Question: Using Highcharts for displaying count of severities teamwise, but as number of teams increases the labels get collapses with each other, is there any soultion by with I can resize the chart height depending on the number of teams.
See the image for the reference, it get worse as number of teams increases.

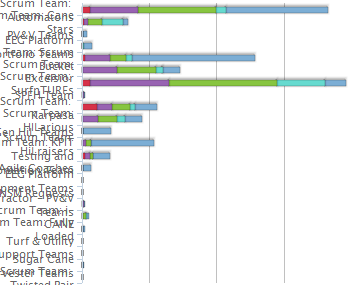
Answer: Use 'chart.setSize(new_width, new_height)' to resize chart. Of course first calculate height according to number of categories.